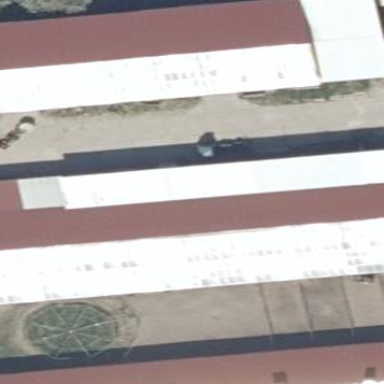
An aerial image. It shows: Small solar photovoltaic panel generator inside building.